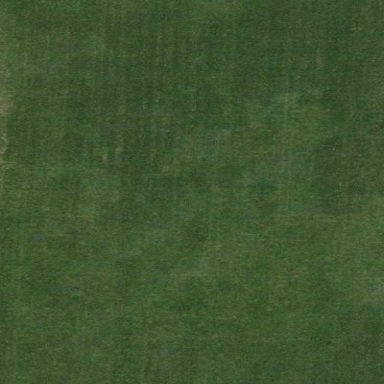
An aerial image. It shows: Grass pitch used for soccer.